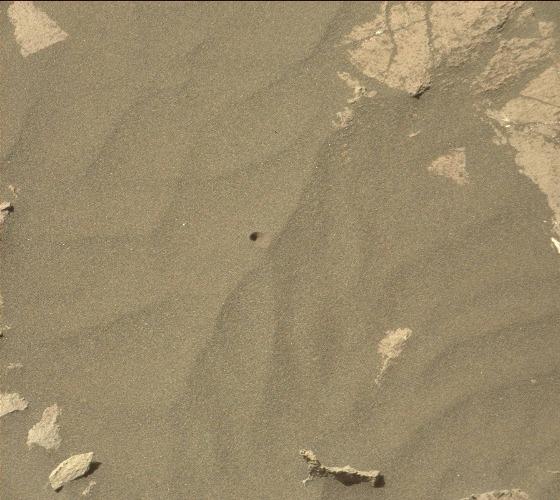
Terrain classes present: Bedrock, Gravel / Sand / Soil, Shadow, Sky / Distant Mountains